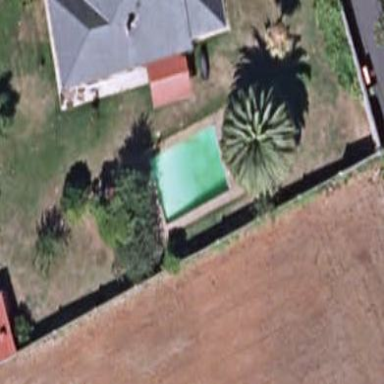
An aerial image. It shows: Swimming pool located in leisure land.